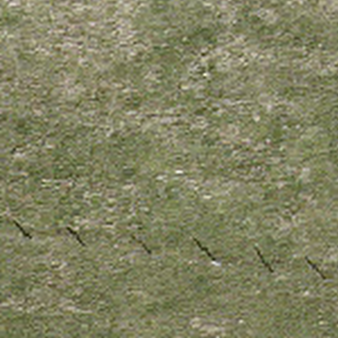
Label: other